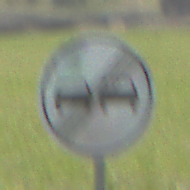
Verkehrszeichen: EndeUeberholverbot
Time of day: MorningAfternoon
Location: Outdoor (Nature)
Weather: PartlyCloudy
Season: NotSpecified
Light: Natural